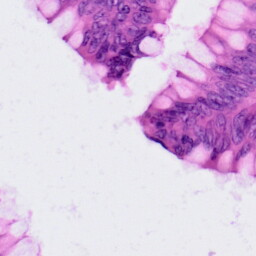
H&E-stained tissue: Colon